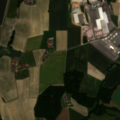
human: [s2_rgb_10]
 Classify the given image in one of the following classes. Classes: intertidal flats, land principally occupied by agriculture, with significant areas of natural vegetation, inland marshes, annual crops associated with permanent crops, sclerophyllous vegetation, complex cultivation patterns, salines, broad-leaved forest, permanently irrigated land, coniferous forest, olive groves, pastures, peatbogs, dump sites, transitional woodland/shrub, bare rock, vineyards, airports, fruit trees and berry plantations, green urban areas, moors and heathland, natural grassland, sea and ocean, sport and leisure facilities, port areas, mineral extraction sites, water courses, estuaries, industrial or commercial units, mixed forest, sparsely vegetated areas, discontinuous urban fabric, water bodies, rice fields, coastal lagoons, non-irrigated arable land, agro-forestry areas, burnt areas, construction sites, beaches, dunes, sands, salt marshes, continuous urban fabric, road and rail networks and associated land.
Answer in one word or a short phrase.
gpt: discontinuous urban fabric, industrial or commercial units, non-irrigated arable land, land principally occupied by agriculture, with significant areas of natural vegetation